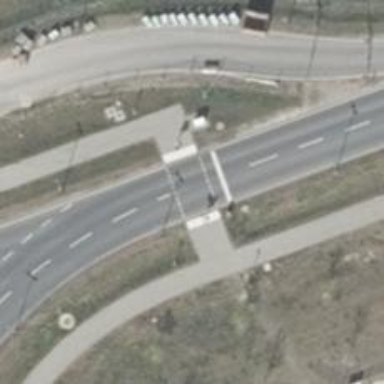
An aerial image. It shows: Road crossing with traffic signals.